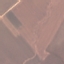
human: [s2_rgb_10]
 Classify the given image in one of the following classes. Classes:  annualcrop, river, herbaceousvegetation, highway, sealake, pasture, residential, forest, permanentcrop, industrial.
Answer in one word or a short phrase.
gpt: AnnualCrop